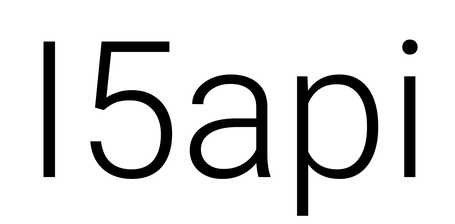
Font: Roboto_Light